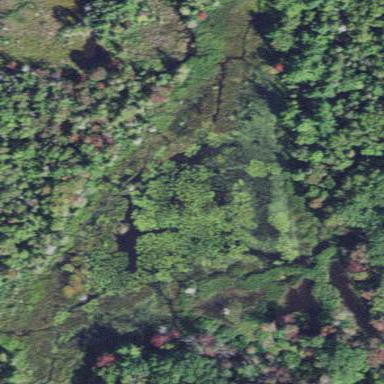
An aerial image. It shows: Marshy wetland area.